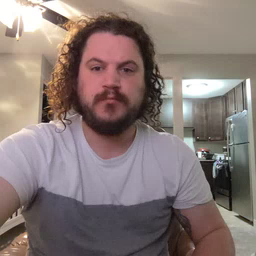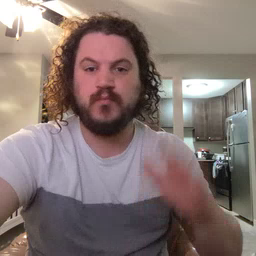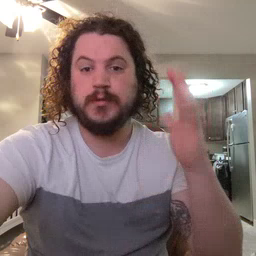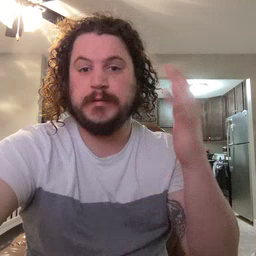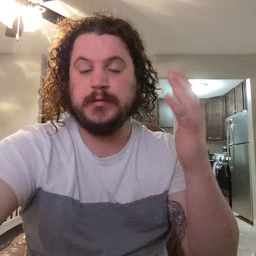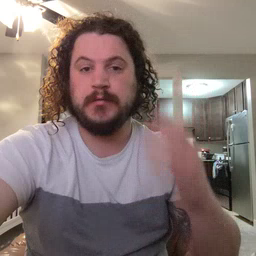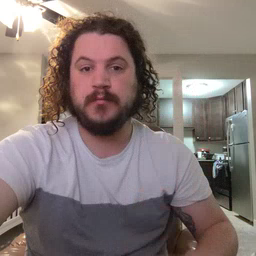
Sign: tree